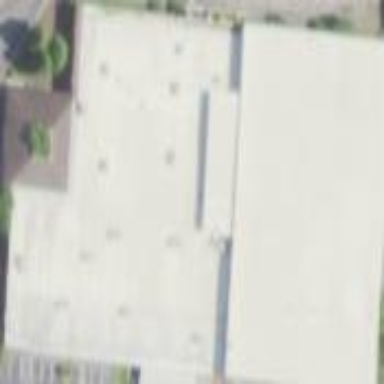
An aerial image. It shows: Building.